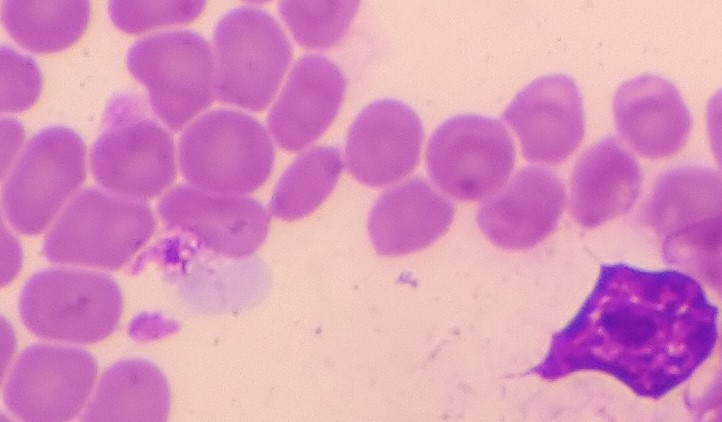
White blood cell type: Basophil